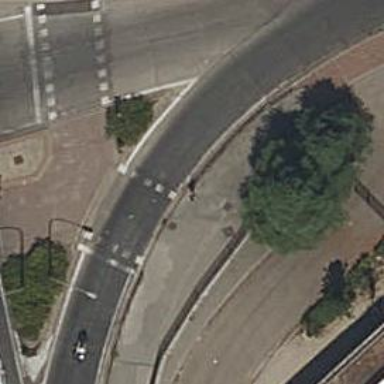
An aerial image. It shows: Zebra crossing with traffic signals. The crossing is marked by traffic lights.